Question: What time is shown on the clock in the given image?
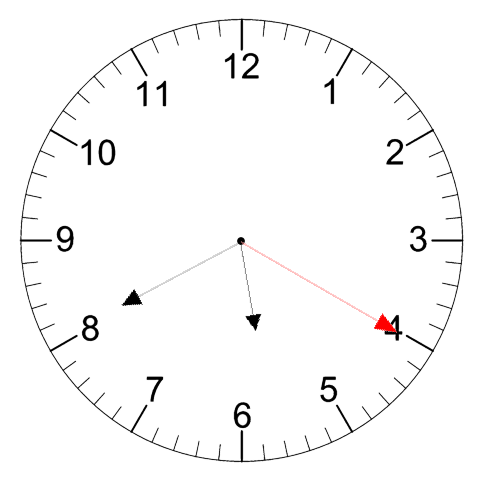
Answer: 05:40:20